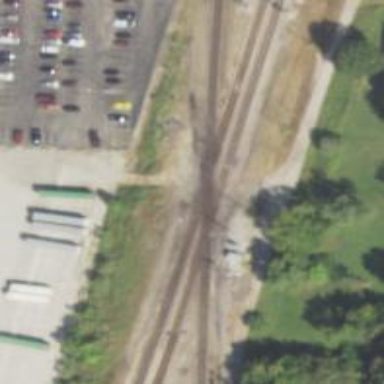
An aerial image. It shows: Railway crossing.